Question: I want to rename and move the two legends. I want the top legend to be outside of the graph, upper right, and titled ''Average Cost''. I want the second legend to be outside the graph, bottom right, and titled ''Total Revenue''
'''
figure = plt.figure(figsize=(10,5))
ax = sns.scatterplot(
x=top_rev_mean['cost_of_the_order_y'],
y='cost_of_the_order_x',
data=top_rev_mean,
size = "cost_of_the_order_x",
hue='cost_of_the_order_y'
)
plt.ylabel('Total Order Revenue')
plt.xlabel('Average Order Cost Per Cuisine')
plt.show()
'''

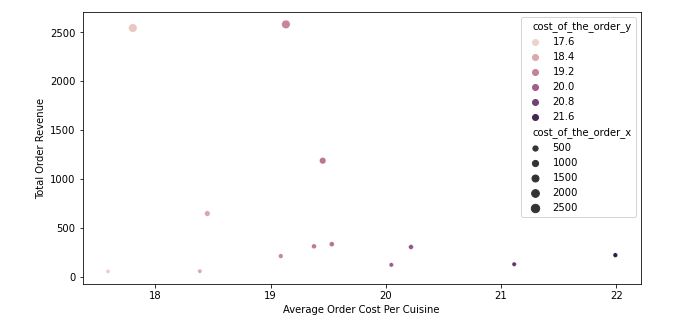
Answer: I suppose you are working with a dataframe like this one:
'''
import matplotlib.pyplot as plt
import seaborn as sns
import numpy as np
import pandas as pd
N = 15
top_rev_mean = pd.DataFrame({'cost_of_the_order_y': 17.6 + 4*np.random.random(N),
'cost_of_the_order_x': 500 + 2000*np.random.random(N)})
'''
'''
cost_of_the_order_y cost_of_the_order_x
0 19.098160 866.809020
1 21.402857 <PHONE>
2 20.527976 <PHONE>
3 19.994634 <PHONE>
4 18.224075 <PHONE>
5 18.223978 <PHONE>
6 17.832334 778.987721
7 21.064705 <PHONE>
8 20.004460 <PHONE>
9 20.432290 <PHONE>
10 17.682338 <PHONE>
11 21.479639 899.347564
12 20.929771 <PHONE>
13 18.449356 <PHONE>
14 18.327300 592.900825
'''
When you set up the scatterplot, you have to be sure the legend is drawn, in order to get handles and labels later, so you need to pass 'legend = True' parameter to <URL>:
'''
fig, ax = plt.subplots(figsize=(10,5))
sns.scatterplot(ax = ax, data = top_rev_mean, x = 'cost_of_the_order_y', y = 'cost_of_the_order_x', size = "cost_of_the_order_x", hue = 'cost_of_the_order_y', legend = True)
'''
Then you can extract handles and labels of current legend with <URL>:
'''
handles, labels = ax.get_legend_handles_labels()
'''
Now you need to split elements of the first legend from elements of the second one:
'''
legend1 = {}
legend2 = {}
titles = {}
for handle, label in zip(handles, labels):
if label.replace('.', '').isdigit() == False:
titles[handle] = label
else:
if len(list(titles.keys())) == 1:
legend1[handle] = label
else:
legend2[handle] = label
'''
Finally, you can remove the legend drawn from seaborn and draw the two legend you want:
'''
ax.legend().remove()
upper_legend = ax.legend(handles = list(legend1.keys()), labels = list(legend1.values()), title = 'Average Cost', loc = 'upper left', bbox_to_anchor = (1.05, 1))
ax.add_artist(upper_legend)
lower_legend = ax.legend(handles = list(legend2.keys()), labels = list(legend2.values()), title = 'Total Revenue', loc = 'lower left', bbox_to_anchor = (1.05, 0))
'''
## Complete Code
'''
import matplotlib.pyplot as plt
import seaborn as sns
import numpy as np
import pandas as pd
N = 15
top_rev_mean = pd.DataFrame({'cost_of_the_order_y': 17.6 + 4*np.random.random(N),
'cost_of_the_order_x': 500 + 2000*np.random.random(N)})
fig, ax = plt.subplots(figsize=(10,5))
sns.scatterplot(ax = ax, data = top_rev_mean, x = 'cost_of_the_order_y', y = 'cost_of_the_order_x', size = "cost_of_the_order_x", hue = 'cost_of_the_order_y', legend = True)
handles, labels = ax.get_legend_handles_labels()
legend1 = {}
legend2 = {}
titles = {}
for handle, label in zip(handles, labels):
if label.replace('.', '').isdigit() == False:
titles[handle] = label
else:
if len(list(titles.keys())) == 1:
legend1[handle] = label
else:
legend2[handle] = label
ax.legend().remove()
upper_legend = ax.legend(handles = list(legend1.keys()), labels = list(legend1.values()), title = 'Average Cost', loc = 'upper left', bbox_to_anchor = (1.05, 1))
ax.add_artist(upper_legend)
lower_legend = ax.legend(handles = list(legend2.keys()), labels = list(legend2.values()), title = 'Total Revenue', loc = 'lower left', bbox_to_anchor = (1.05, 0))
ax.set_ylabel('Total Order Revenue')
ax.set_xlabel('Average Order Cost Per Cuisine')
plt.tight_layout()
plt.show()
'''
<URL>